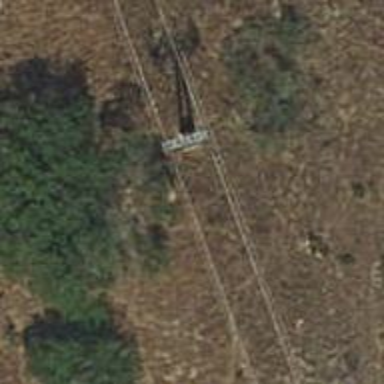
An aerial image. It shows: Power pole.